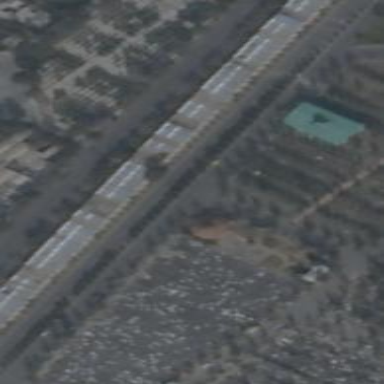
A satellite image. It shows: Cemetery.